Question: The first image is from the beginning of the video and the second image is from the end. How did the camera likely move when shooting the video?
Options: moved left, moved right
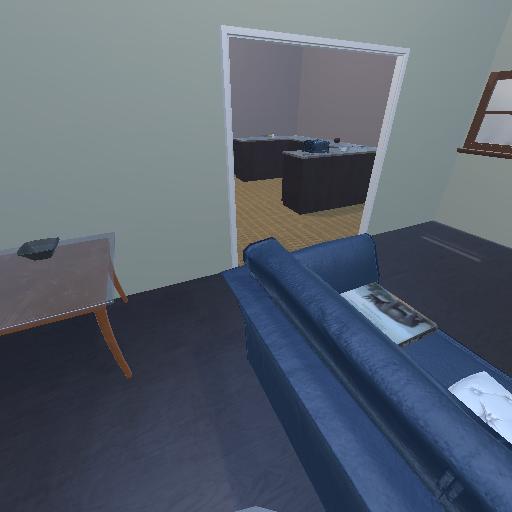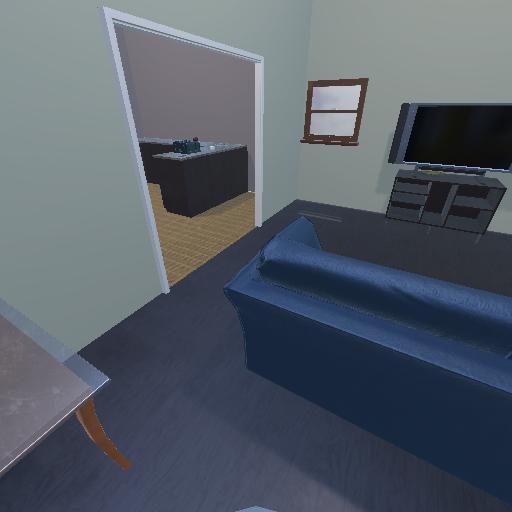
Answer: moved left